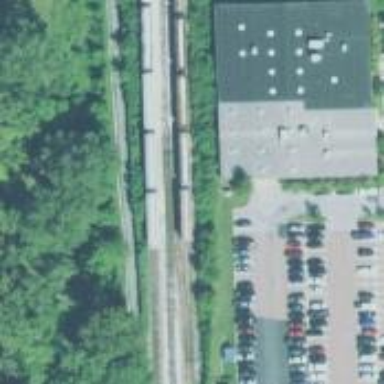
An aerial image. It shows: Railway siding for service.